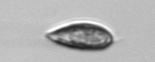
Label: Prorocentrum_triestinum